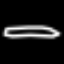
Label: pencil